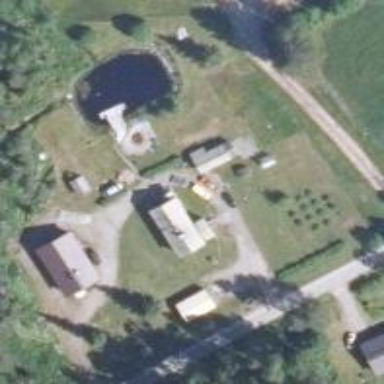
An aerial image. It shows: Farmyard area.